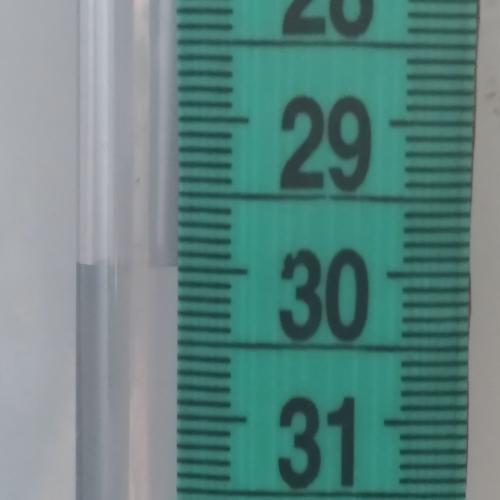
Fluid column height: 30.0 cm